Field crop: maize
Growth stage: 1
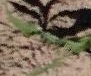
Species: maize